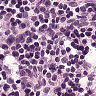
Metastatic tissue present: no